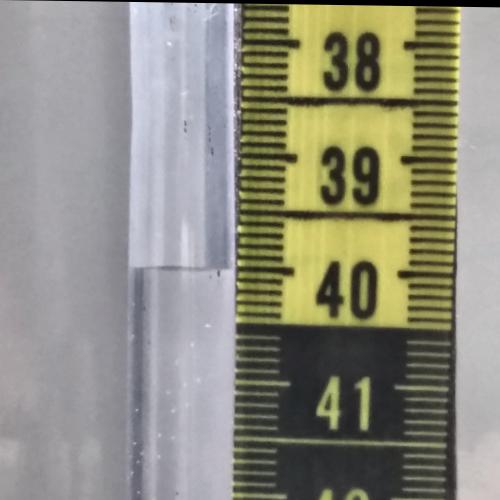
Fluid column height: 40.0 cm